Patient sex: M
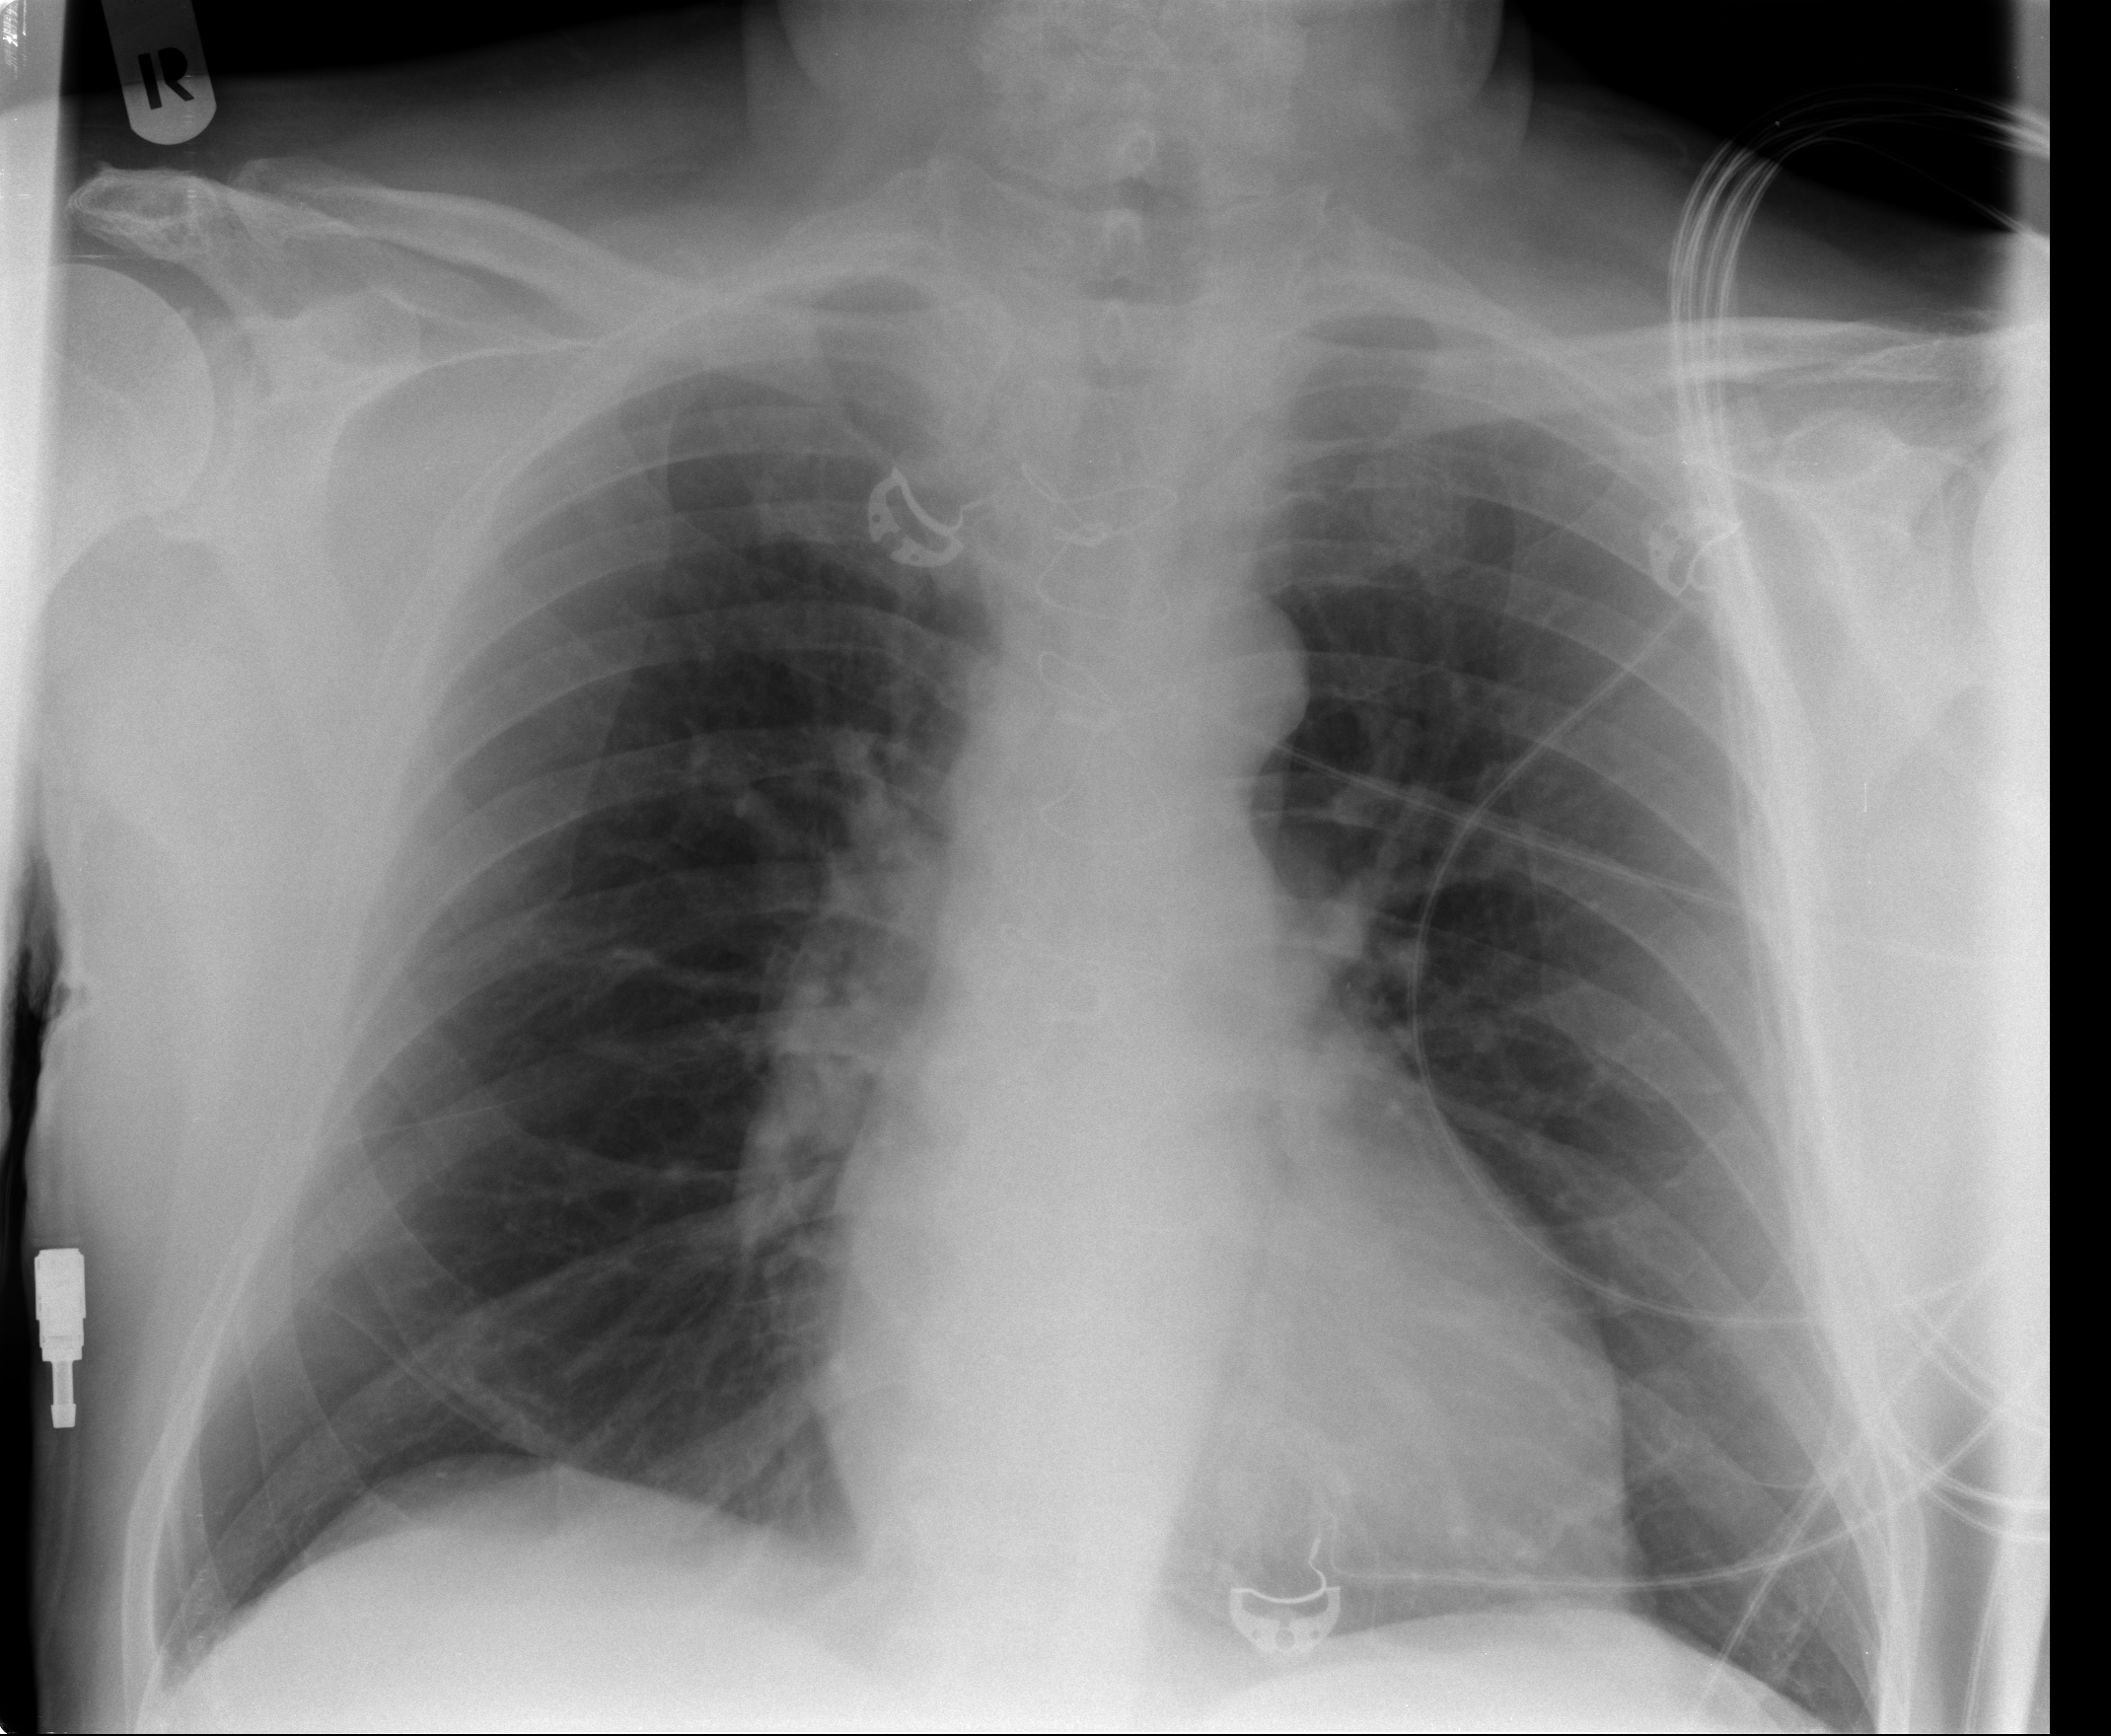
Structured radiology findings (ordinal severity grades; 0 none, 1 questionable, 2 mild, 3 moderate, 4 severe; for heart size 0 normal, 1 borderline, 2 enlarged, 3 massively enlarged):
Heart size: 0
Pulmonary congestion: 2
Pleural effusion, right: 1
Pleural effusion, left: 0
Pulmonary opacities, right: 0
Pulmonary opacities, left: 0
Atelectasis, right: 0
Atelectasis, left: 0